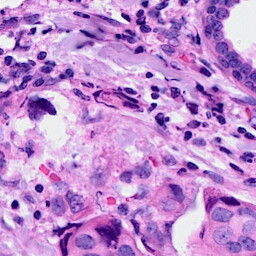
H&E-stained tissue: Breast